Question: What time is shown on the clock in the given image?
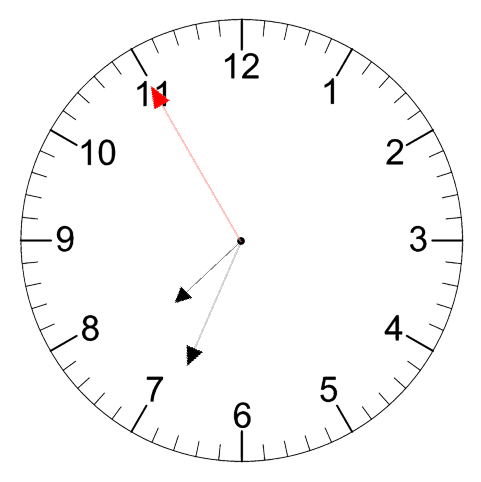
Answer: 07:33:55